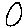
Label: circle